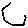
Label: hexagon